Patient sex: M
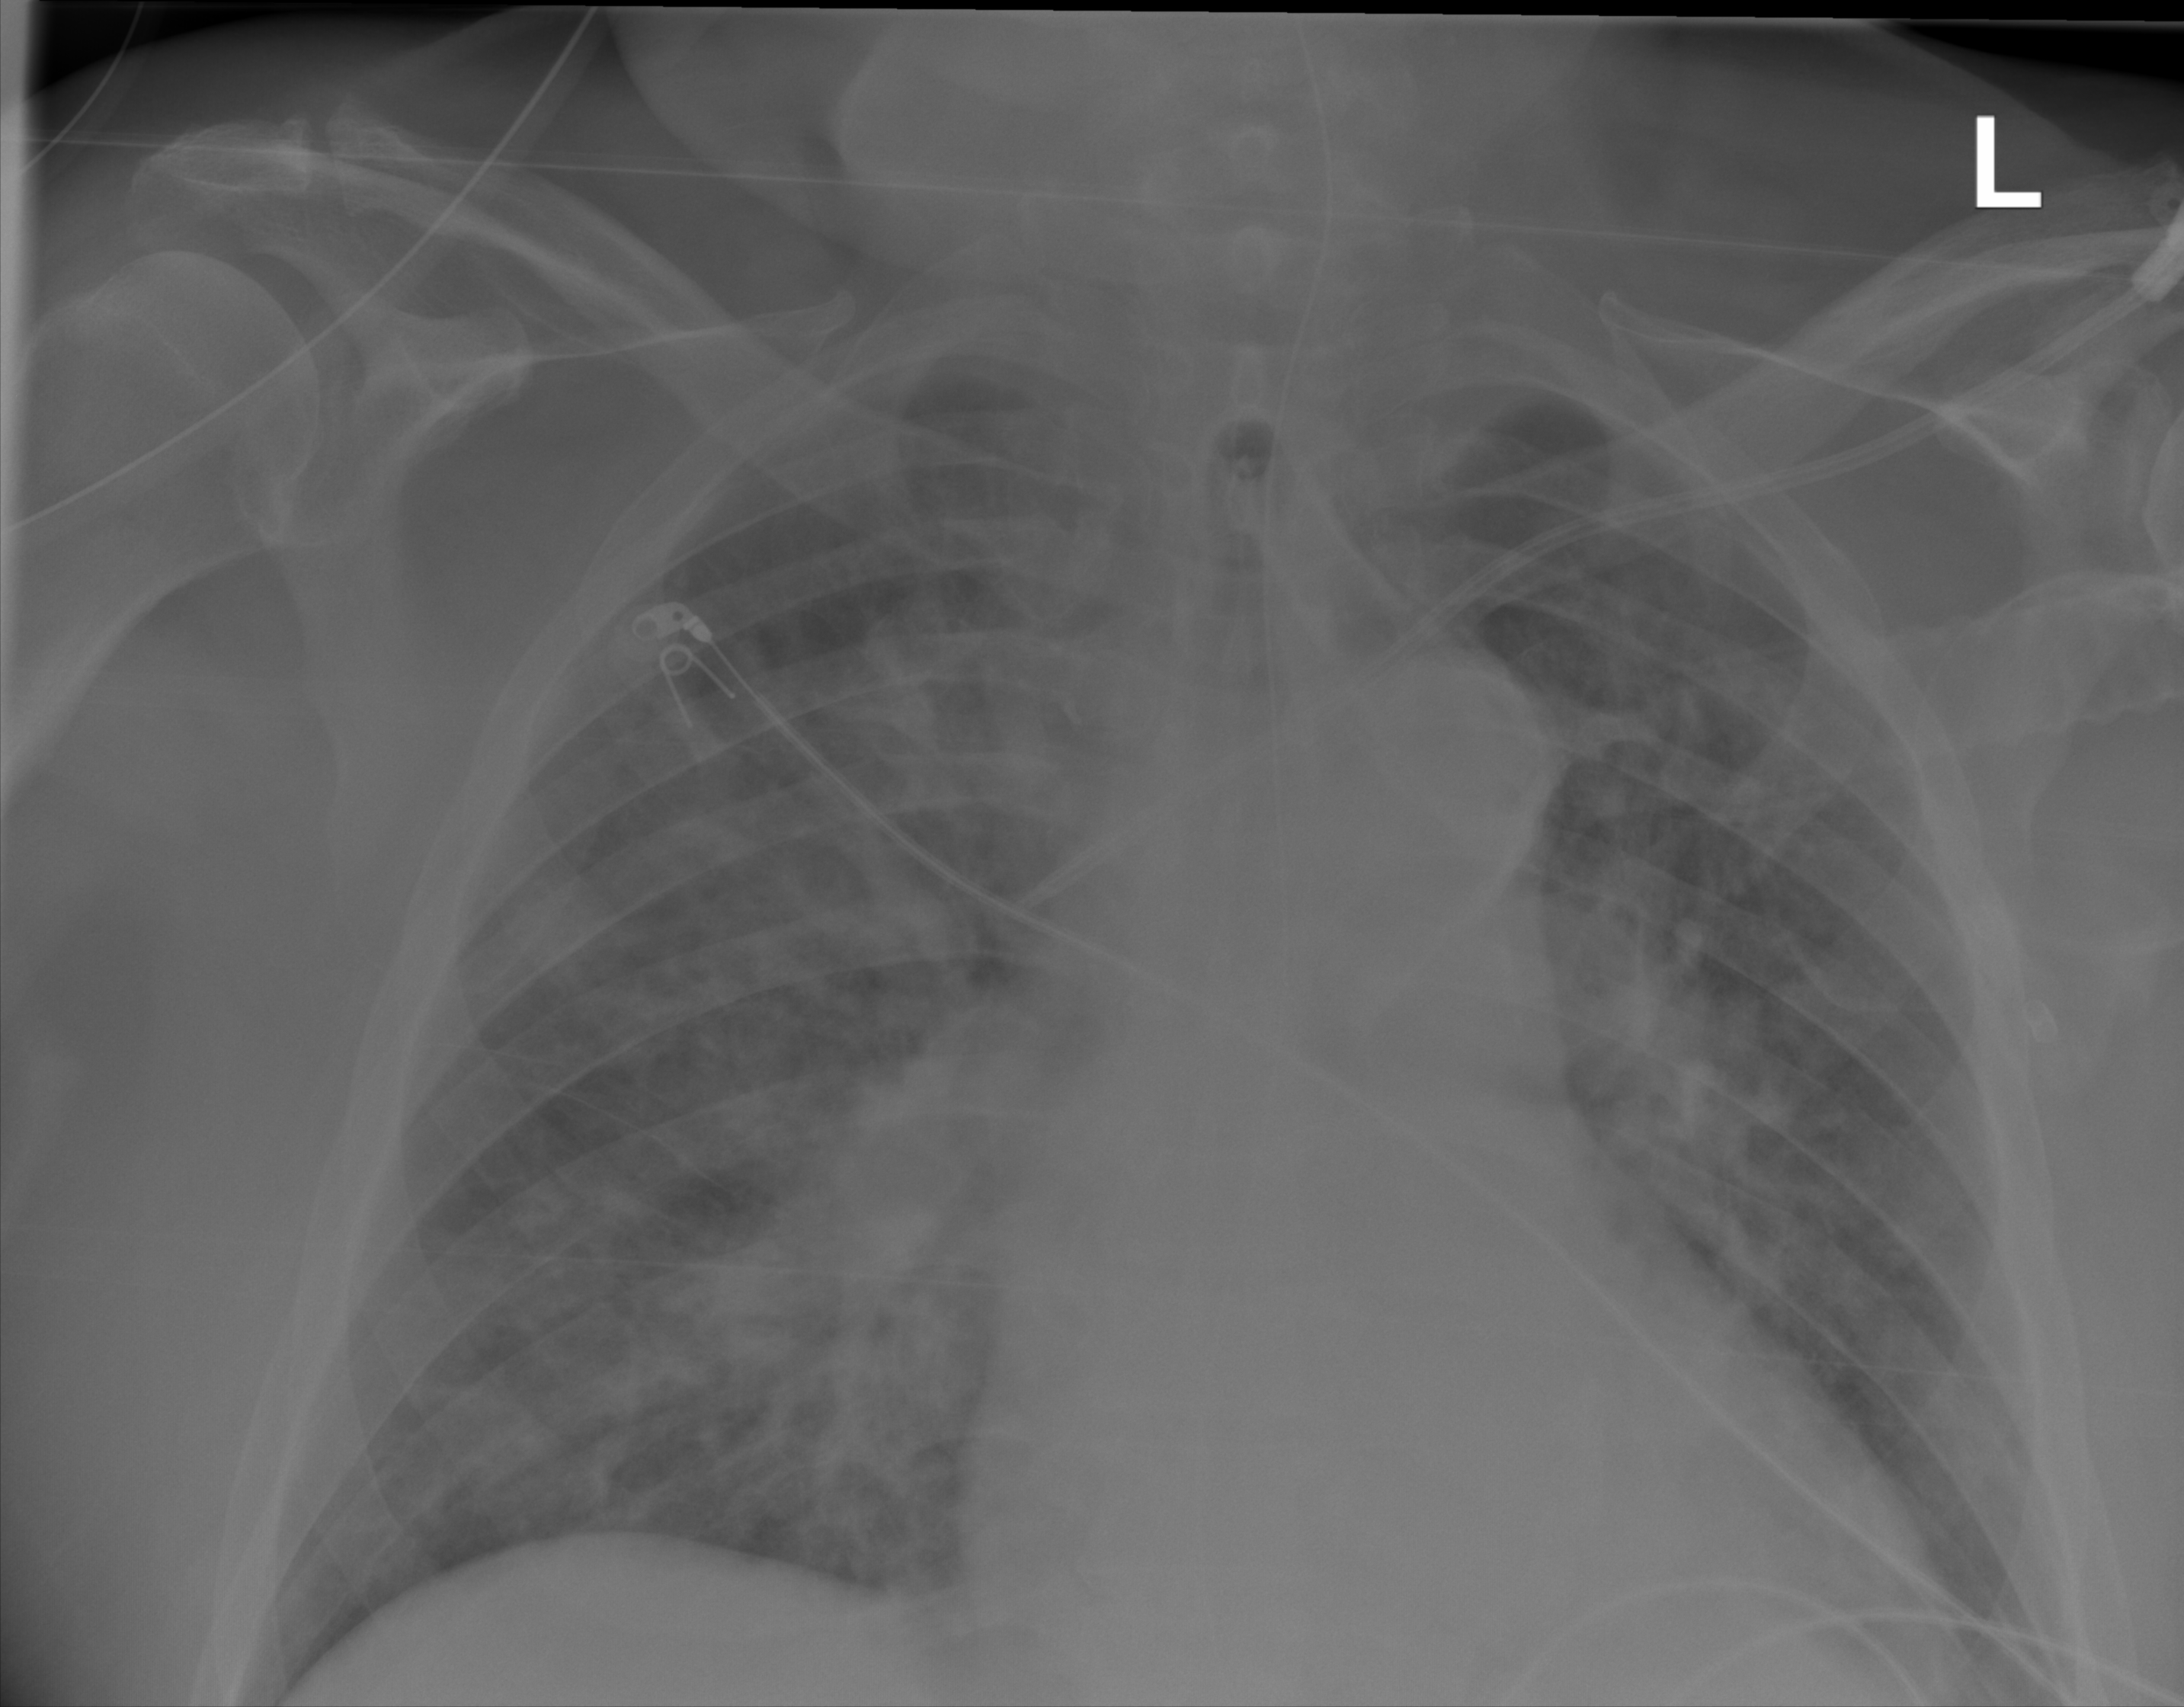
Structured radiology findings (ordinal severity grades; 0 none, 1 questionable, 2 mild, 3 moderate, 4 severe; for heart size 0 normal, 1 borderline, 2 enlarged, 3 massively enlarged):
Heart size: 2
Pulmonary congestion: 2
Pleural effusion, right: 0
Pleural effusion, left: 0
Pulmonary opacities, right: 3
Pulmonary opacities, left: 4
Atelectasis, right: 0
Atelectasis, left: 0